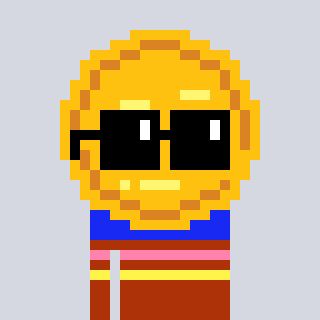
a pixel art character with square black sunglasses, a medal-shaped head and a hotbrown-colored body on a cool background